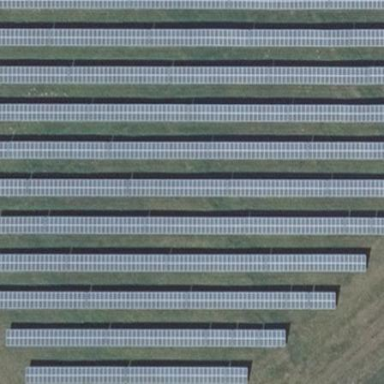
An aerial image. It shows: Solar power generator utilizing photovoltaic technology with solar photovoltaic panels.